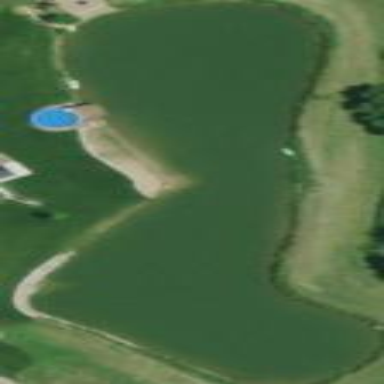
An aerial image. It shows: Pond with natural water.